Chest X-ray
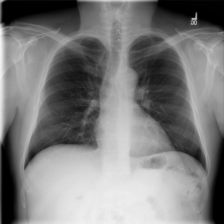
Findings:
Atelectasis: negative
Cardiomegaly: negative
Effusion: negative
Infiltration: negative
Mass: negative
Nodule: negative
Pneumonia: negative
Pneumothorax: negative
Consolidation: negative
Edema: negative
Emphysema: negative
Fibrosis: negative
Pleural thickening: negative
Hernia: negative